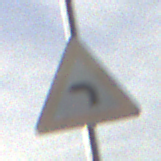
Verkehrszeichen: KurveLinks
Umgebung: Outdoor, Suburban
Tageszeit: MorningAfternoon
Wetter: PartlyCloudy
Licht: Natural
Jahreszeit: NotSpecified
Kontrast: HighContrast